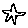
Label: star